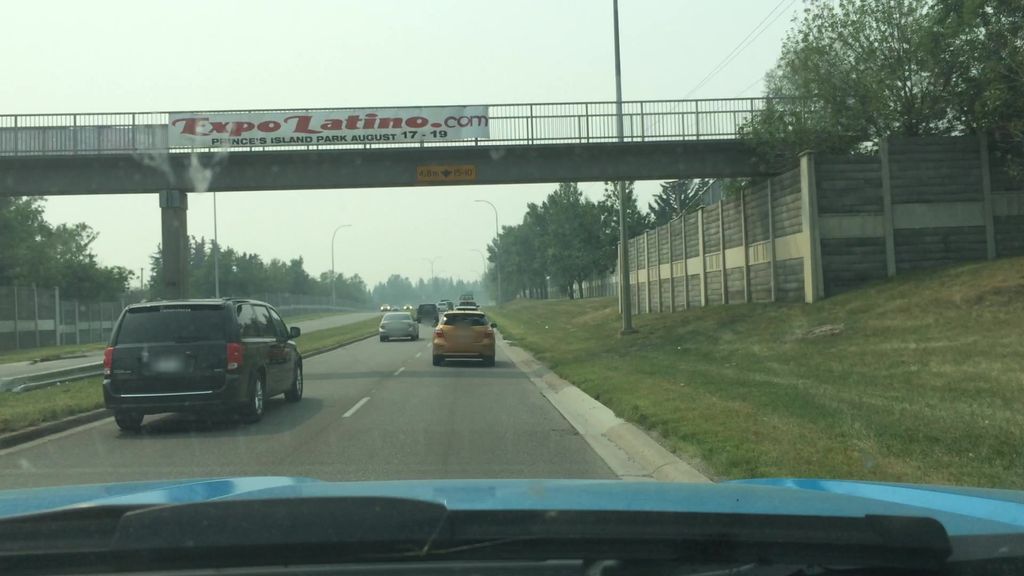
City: calgary